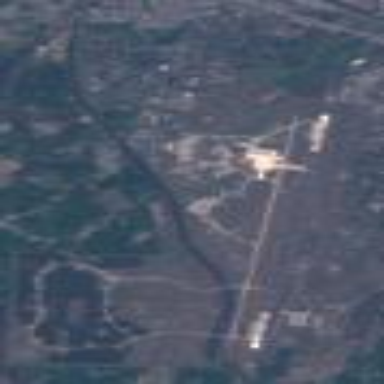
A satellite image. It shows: Military airfield located within aerodrome.